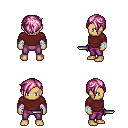
a pixel art fantasy rpg character, male body template, human, tanned skin, maroon long-sleeve shirt, magenta pants, pink pixie cut hairstyle, white cloth bandages, dagger, four views (front, back, left, right), 2x2 character sprite sheet, small pixel art, hard edges, no anti-aliasing